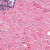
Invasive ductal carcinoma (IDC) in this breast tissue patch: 0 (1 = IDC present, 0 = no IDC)